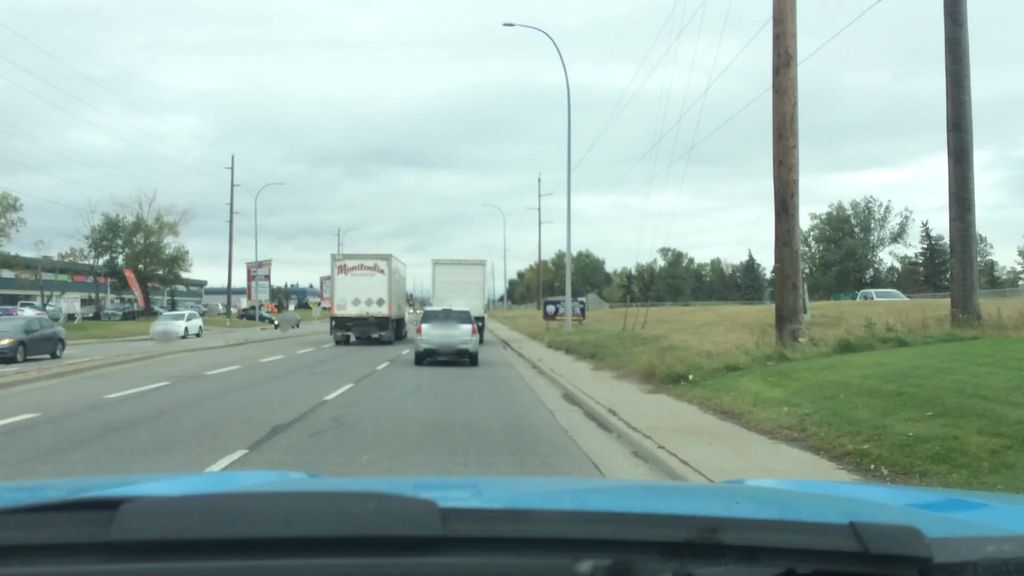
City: calgary